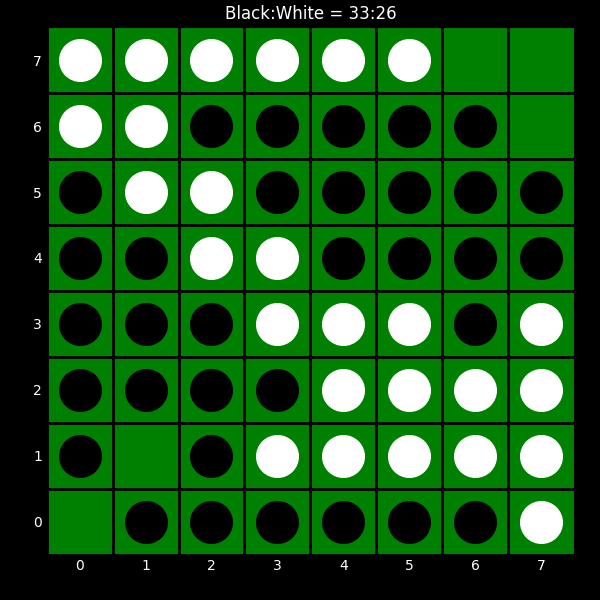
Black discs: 33
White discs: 26